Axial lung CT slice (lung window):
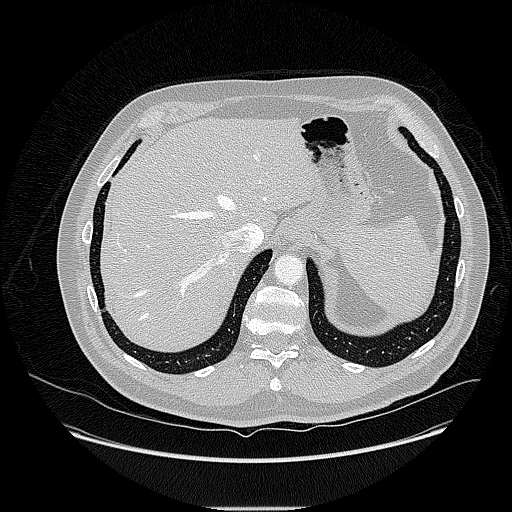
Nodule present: no